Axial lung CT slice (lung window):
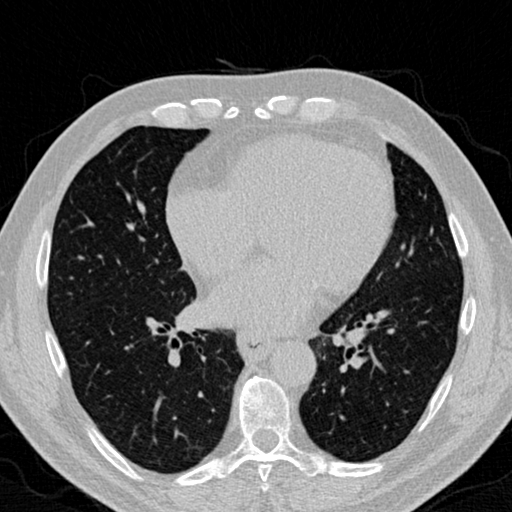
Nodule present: no